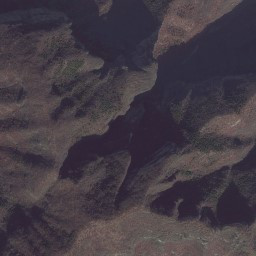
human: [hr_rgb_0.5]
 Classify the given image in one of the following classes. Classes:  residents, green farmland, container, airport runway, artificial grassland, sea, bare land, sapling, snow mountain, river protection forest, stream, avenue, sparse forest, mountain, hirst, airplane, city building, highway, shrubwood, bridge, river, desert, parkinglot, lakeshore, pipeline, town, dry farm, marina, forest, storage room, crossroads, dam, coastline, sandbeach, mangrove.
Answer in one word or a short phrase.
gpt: mountain